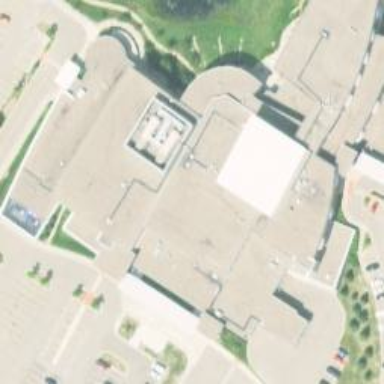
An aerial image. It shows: Hospital building.